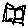
Label: zigzag